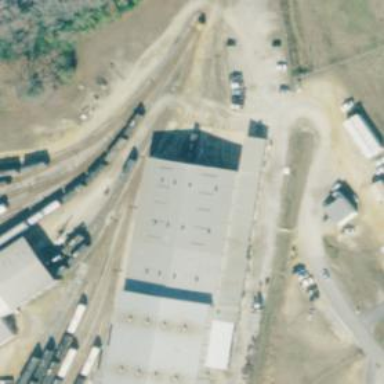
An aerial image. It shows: Industrial building that contains railway workshop.